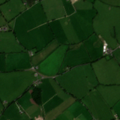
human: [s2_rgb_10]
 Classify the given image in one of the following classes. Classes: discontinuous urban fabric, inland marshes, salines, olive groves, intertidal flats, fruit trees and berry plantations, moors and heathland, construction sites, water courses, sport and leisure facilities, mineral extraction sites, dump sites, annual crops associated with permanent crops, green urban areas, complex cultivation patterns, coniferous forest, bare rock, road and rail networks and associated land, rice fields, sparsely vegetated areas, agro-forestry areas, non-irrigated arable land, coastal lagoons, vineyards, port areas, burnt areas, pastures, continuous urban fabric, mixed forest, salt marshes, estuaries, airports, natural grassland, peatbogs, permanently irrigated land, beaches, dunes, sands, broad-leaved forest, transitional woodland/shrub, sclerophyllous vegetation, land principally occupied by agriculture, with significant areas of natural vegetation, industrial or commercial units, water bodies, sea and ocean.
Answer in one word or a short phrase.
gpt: pastures